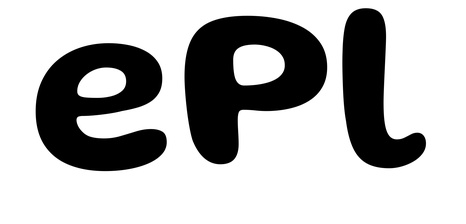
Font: Gluten_SemiBold